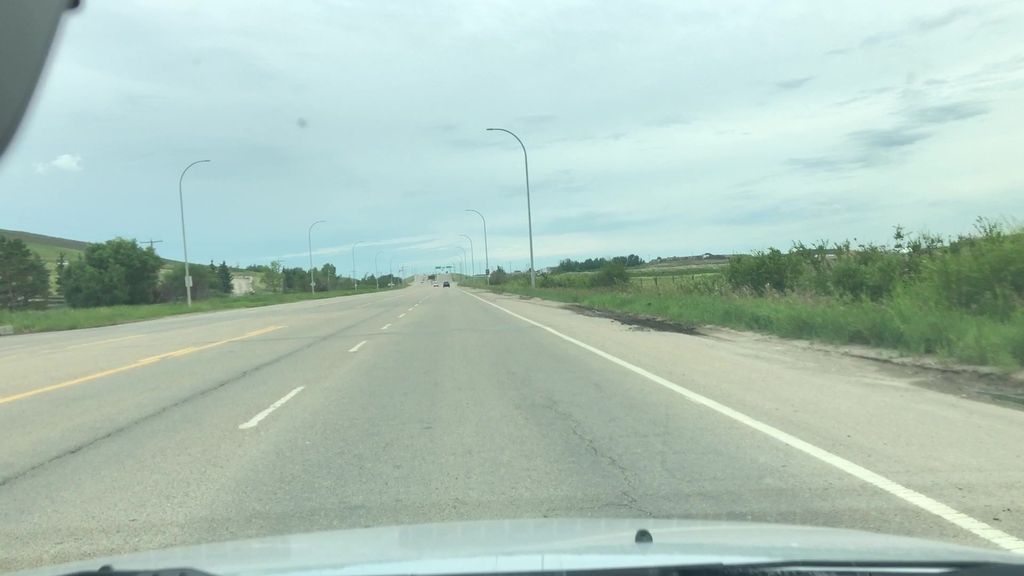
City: edmonton